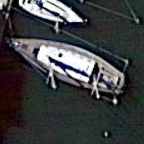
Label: Civil_yacht